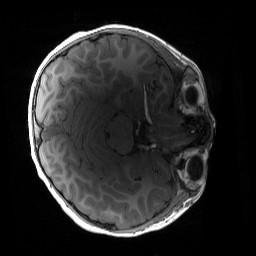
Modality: T1w
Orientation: axial
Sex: male
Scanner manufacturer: siemens
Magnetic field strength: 3 T
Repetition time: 1.9 s
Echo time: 0.00243 s